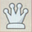
Piece: wQ